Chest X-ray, PA view. Patient: 49 years old, sex M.
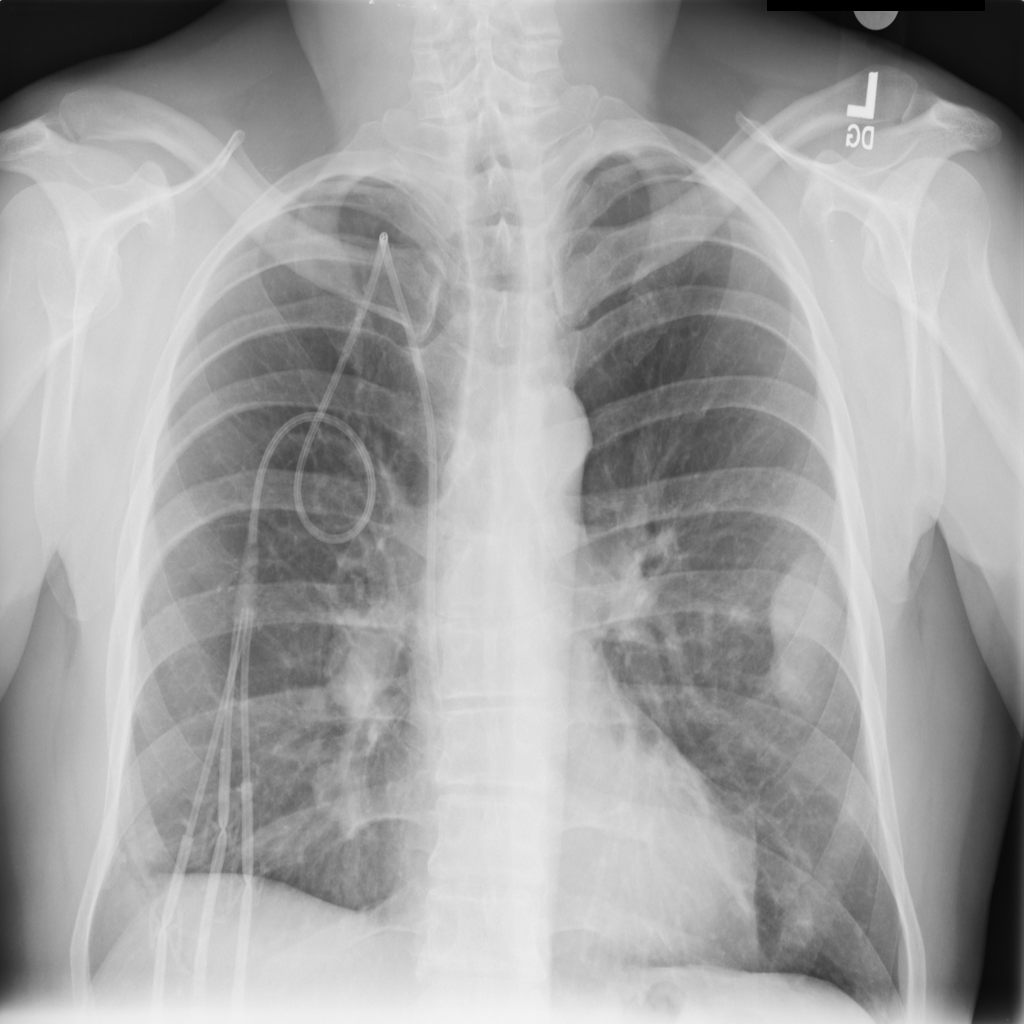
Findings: No Finding